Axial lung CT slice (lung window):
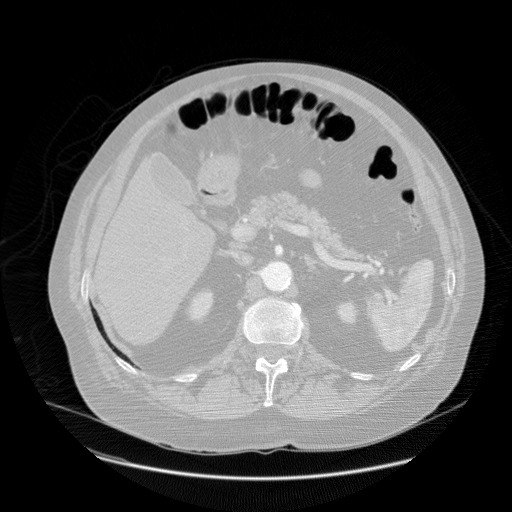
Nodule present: no